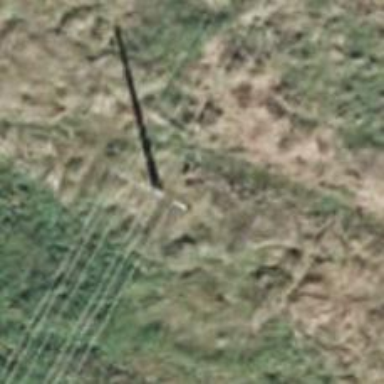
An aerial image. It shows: Concrete power pole.